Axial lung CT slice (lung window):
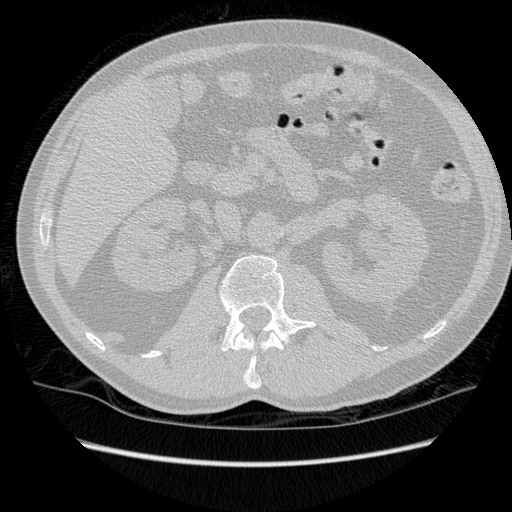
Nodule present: no